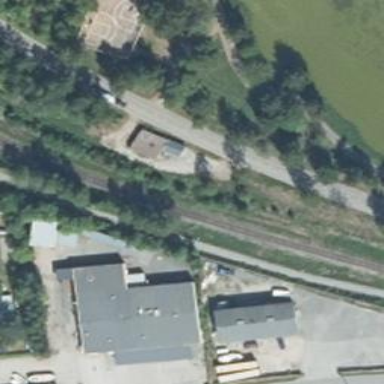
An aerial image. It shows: Railway track with contact lines for electrification.